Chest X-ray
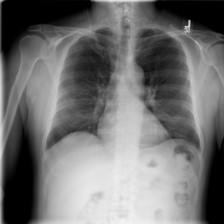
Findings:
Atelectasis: negative
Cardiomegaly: negative
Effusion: negative
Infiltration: negative
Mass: negative
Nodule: negative
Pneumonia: negative
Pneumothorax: negative
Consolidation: negative
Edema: negative
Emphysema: negative
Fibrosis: negative
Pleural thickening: negative
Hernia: negative